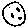
Label: moon